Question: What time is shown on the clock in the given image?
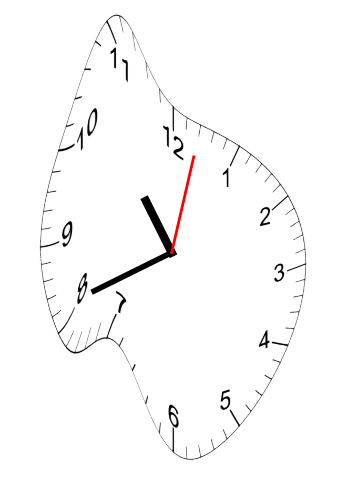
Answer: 10:41:02